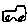
Label: car